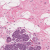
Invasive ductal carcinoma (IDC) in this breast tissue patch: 0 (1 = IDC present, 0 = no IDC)